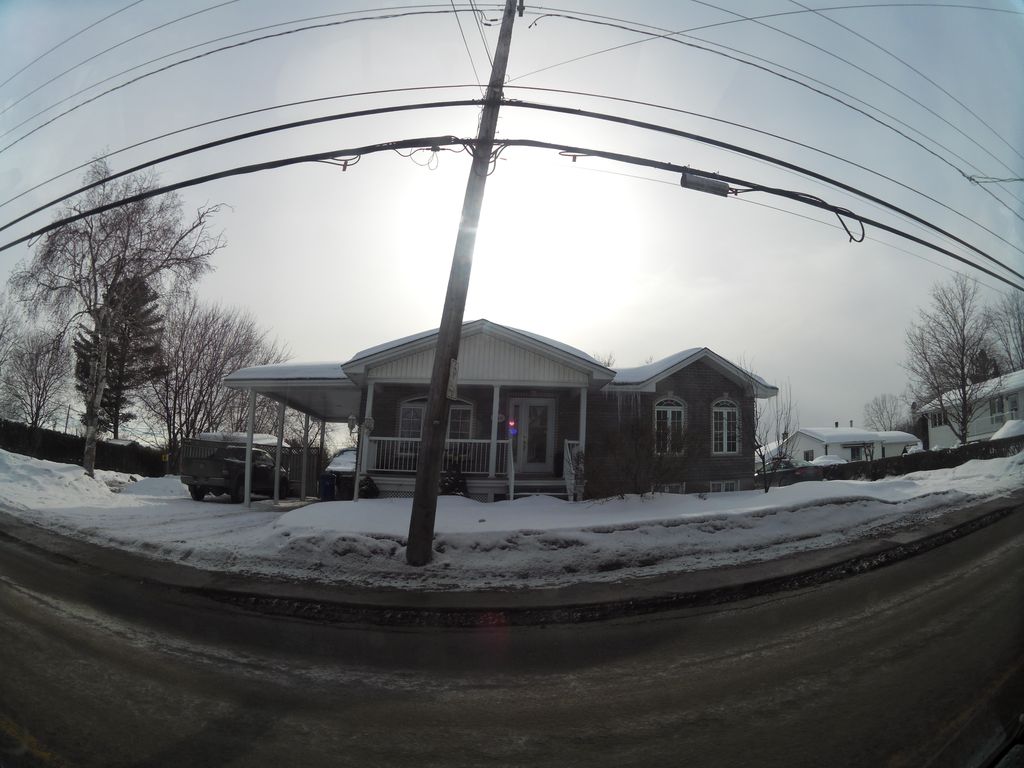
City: ottawa-gatineau